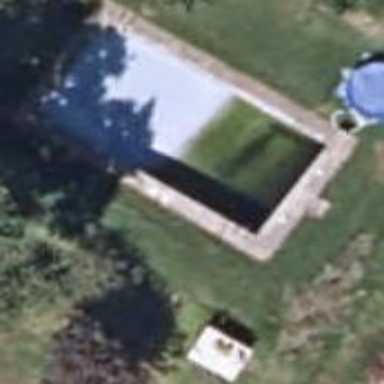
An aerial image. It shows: Swimming pool located in leisure land.